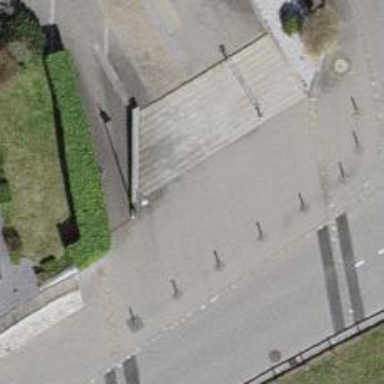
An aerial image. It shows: Road with steps.